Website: apple
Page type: customer-info-address
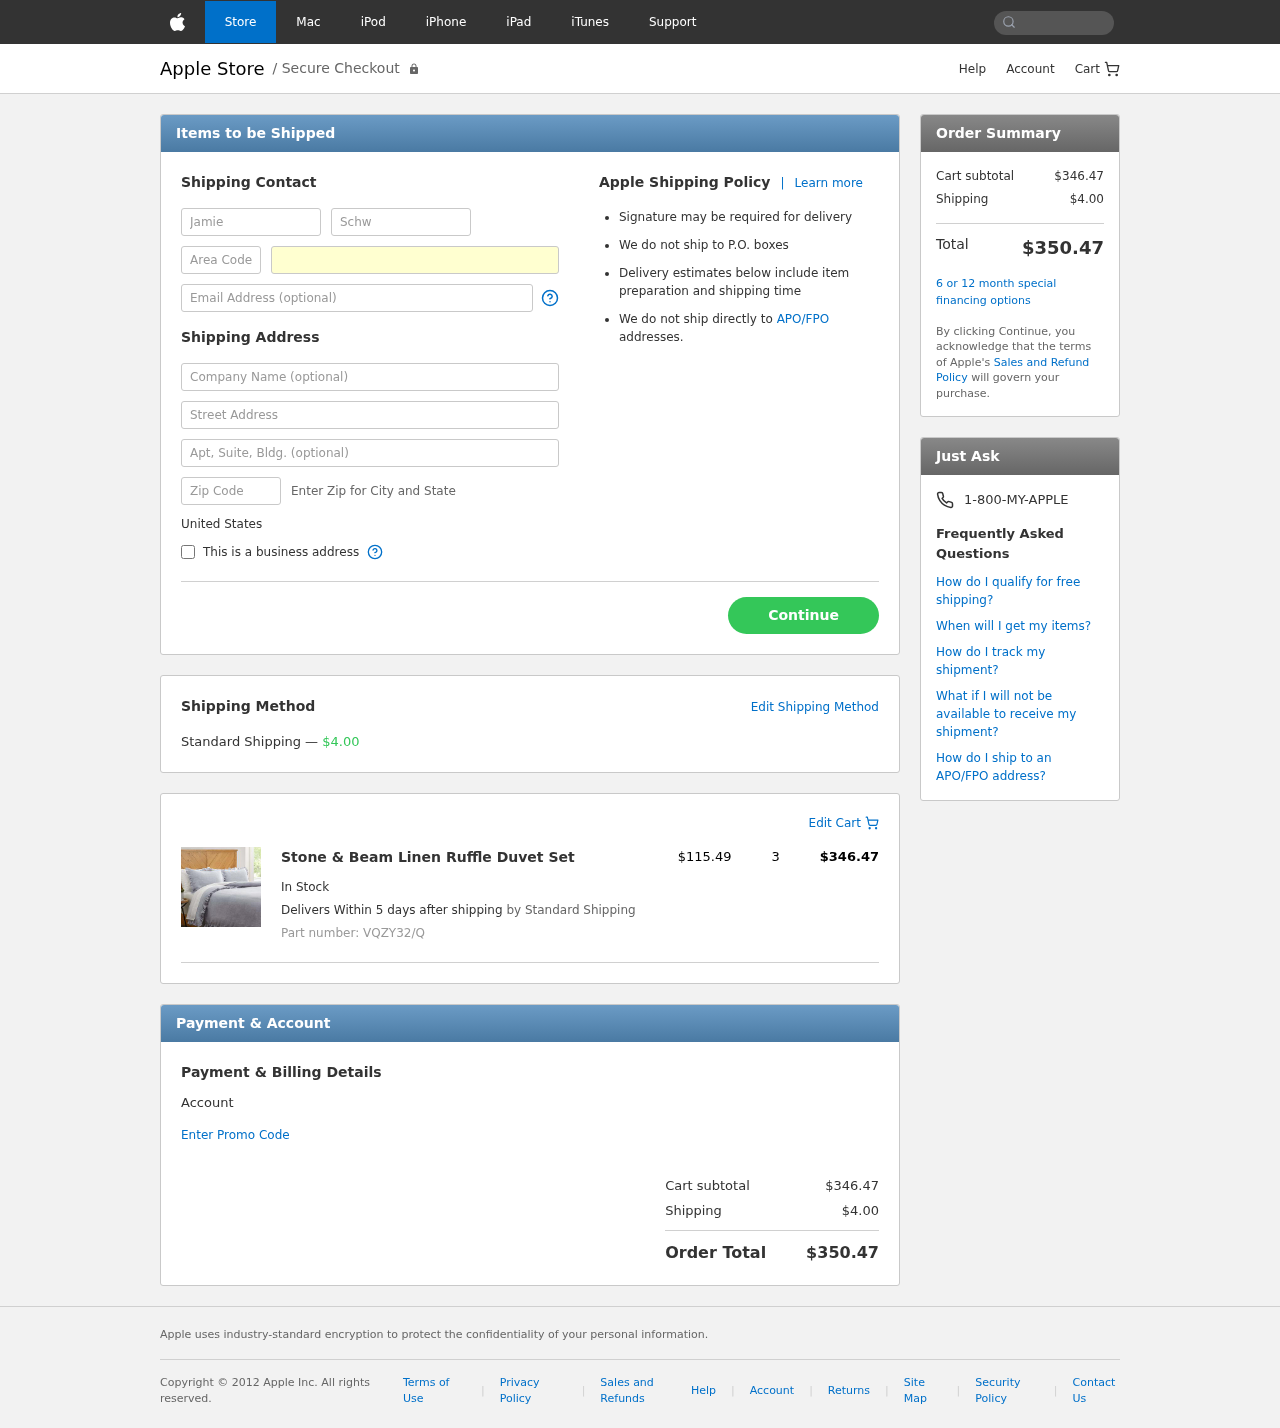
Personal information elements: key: PII_COUNTRY
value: United States
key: PII_FIRSTNAME
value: Jamie
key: PII_LASTNAME
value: Schwartz
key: PII_PHONE_AREA
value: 383
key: PII_PHONE_LINE
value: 4524
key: PII_EMAIL
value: jamie_schwartz@hotmail.com
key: PII_STREET
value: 1728 Benton Corner
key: PII_POSTCODE
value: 57332
Product elements: key: PRODUCT1_NAME
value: Stone & Beam Linen Ruffle Duvet Set
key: PRODUCT1_PRICE
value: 115.49
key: PRODUCT1_QUANTITY
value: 3
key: PRODUCT1_SKU
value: VQZY32/Q
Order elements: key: ORDER_SHIPPING_COST
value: $4.00
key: ORDER_ITEM_TOTAL
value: $346.47
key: ORDER_SUBTOTAL
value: $346.47
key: ORDER_TOTAL
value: $350.47